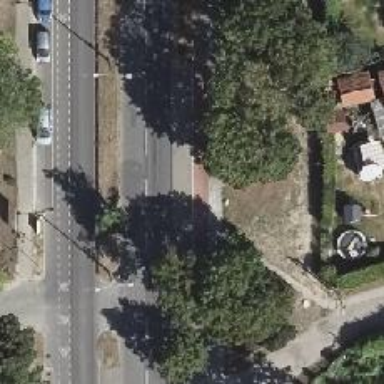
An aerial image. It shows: Concrete footway.